Chest X-ray. View position: PA
Patient age: 24
Patient sex: F
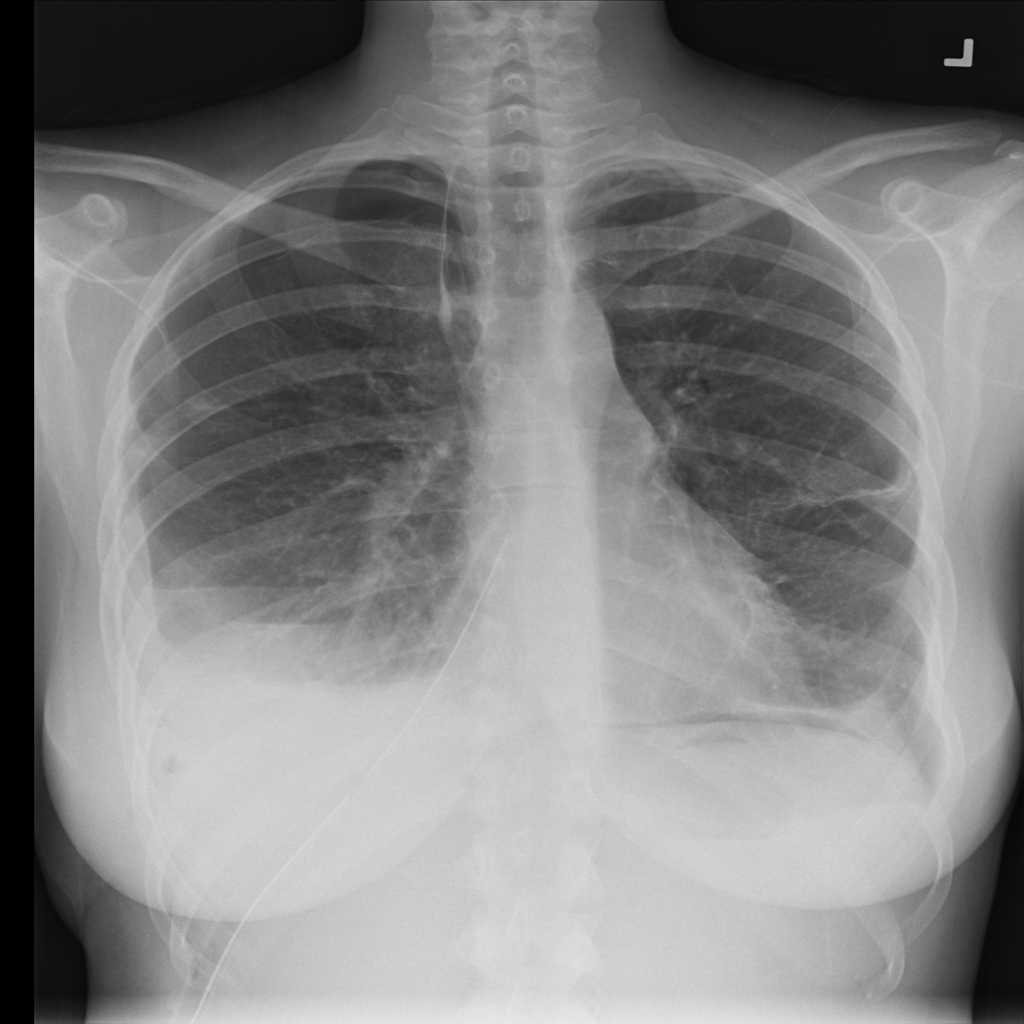
Finding: Pneumothorax